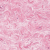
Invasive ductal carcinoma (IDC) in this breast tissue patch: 0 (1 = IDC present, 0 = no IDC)